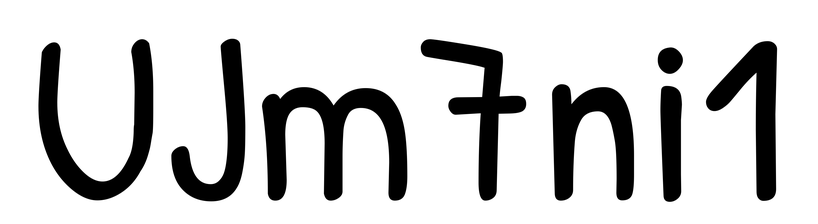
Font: PatrickHand-Regular